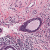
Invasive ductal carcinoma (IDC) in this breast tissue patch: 0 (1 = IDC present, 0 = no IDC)